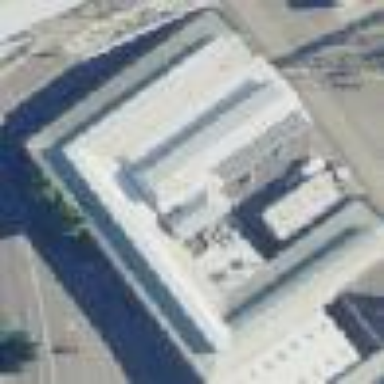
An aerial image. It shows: Industrial building.